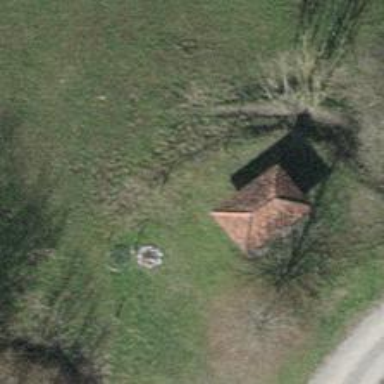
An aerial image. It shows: Picnic site with BBQ amenities.